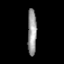
Tissue: skin
Cell type: Epithelial cells
Senescence score: 0.2649
Nuclear area (px): 403
Mean DAPI intensity: 153.231